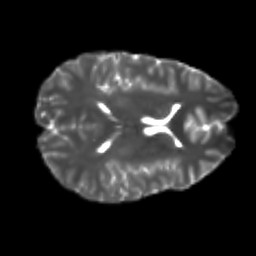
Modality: T2w
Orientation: axial
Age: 21
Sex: male
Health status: healthy
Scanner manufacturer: philips
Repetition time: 7.386 s
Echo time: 0.08599 s